Question: I use the Nimbus L&F, and I'm trying to remove the border shown on the picture below, as well as centering the tabs on my screen, similar to the default Mac OS look and feel. But I have still not had any success.
Help anyone?

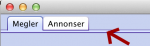
Answer: Not sure why you would even want to do this, but what you want to do is modify the defaults. You can see <URL> for all of the default settings. If you scroll down the page, you will see all the defaults for TabbedPanes.

You can see all the painting of these default properties are done by a 'Painter'. You can set the painter to null, so it won't paint anything.
'''
for (javax.swing.UIManager.LookAndFeelInfo info : javax.swing.UIManager.getInstalledLookAndFeels()) {
if ("Nimbus".equals(info.getName())) {
UIManager.setLookAndFeel(info.getClassName());
UIManager.getLookAndFeelDefaults().put(
"TabbedPane:TabbedPaneTabArea[Disabled].backgroundPainter", null);
UIManager.getLookAndFeelDefaults().put(
"TabbedPane:TabbedPaneTabArea[Enabled+MouseOver].backgroundPainter", null);
UIManager.getLookAndFeelDefaults().put(
"TabbedPane:TabbedPaneTabArea[Enabled+Pressed].backgroundPainter", null);
UIManager.getLookAndFeelDefaults().put(
"TabbedPane:TabbedPaneTabArea[Enabled].backgroundPainter", null);
break;
}
}
'''